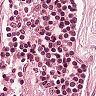
Metastatic tissue present: no